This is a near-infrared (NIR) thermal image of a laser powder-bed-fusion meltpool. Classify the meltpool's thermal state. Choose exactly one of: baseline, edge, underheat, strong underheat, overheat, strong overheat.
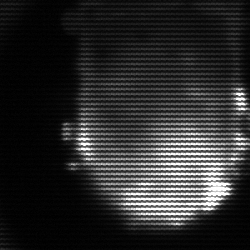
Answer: baseline